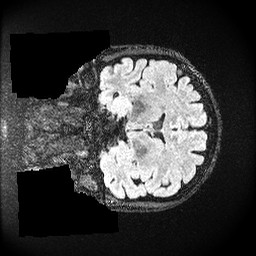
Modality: FLAIR
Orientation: coronal
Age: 51
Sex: female
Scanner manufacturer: ge
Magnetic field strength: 3 T
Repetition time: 4.802 s
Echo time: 0.1171 s